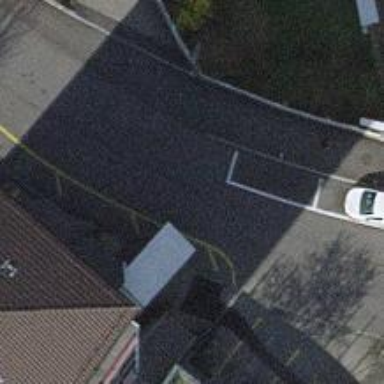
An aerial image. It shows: Asphalt road in residential area with opposite cycleway.